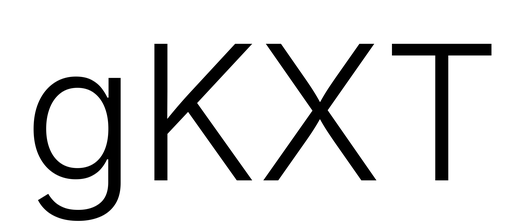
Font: Inter_Light